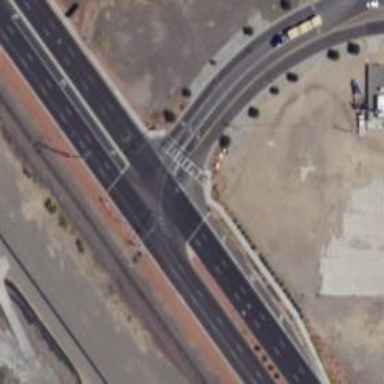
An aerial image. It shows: Solid stop line on the road marking.